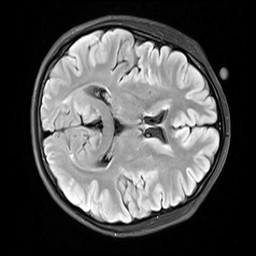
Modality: FLAIR
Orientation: axial
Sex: female
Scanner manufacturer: siemens
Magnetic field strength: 3 T
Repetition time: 10 s
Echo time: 0.09 s